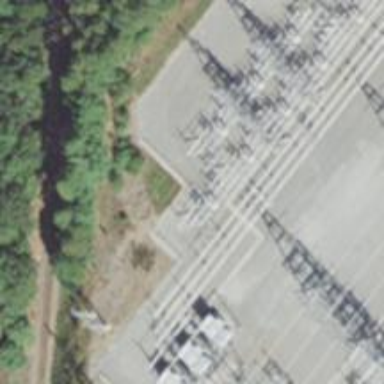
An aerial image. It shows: Switch for power supply.